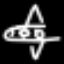
Label: airplane